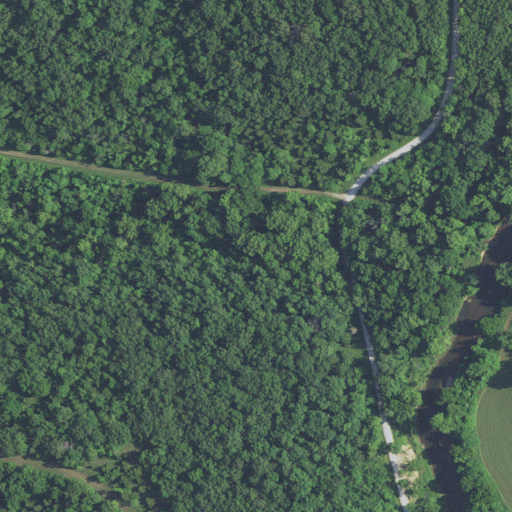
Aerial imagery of valley in Missouri named Hay Hollow containing deciduous forest, open development, woody wetlands, and pasture